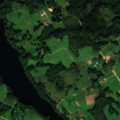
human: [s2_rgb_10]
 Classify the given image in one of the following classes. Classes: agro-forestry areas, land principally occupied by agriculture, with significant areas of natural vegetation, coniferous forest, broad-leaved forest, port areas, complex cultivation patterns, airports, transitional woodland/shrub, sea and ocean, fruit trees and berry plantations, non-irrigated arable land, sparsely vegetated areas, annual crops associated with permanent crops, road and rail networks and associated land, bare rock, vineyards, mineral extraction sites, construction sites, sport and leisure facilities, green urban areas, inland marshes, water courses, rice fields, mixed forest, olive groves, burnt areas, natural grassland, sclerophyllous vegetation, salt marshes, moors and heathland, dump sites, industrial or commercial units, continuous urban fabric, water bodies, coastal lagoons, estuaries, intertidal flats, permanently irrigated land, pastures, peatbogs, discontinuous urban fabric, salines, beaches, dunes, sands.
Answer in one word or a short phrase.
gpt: land principally occupied by agriculture, with significant areas of natural vegetation, mixed forest, water bodies